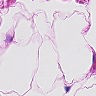
Metastatic tissue present: no